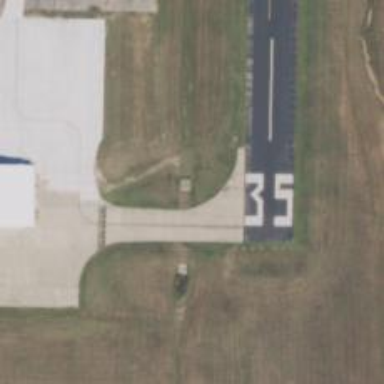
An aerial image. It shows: Image of taxiway at airport.